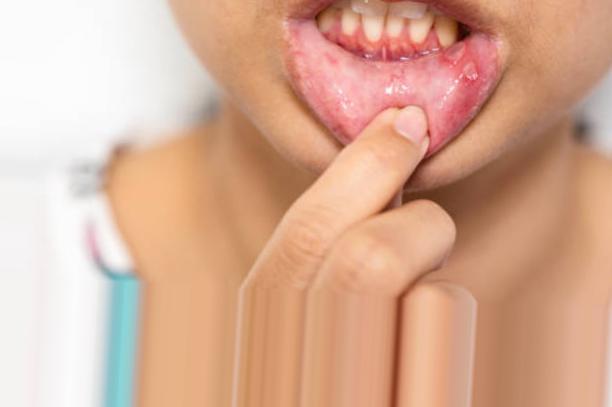
Condition: Mouth Ulcer